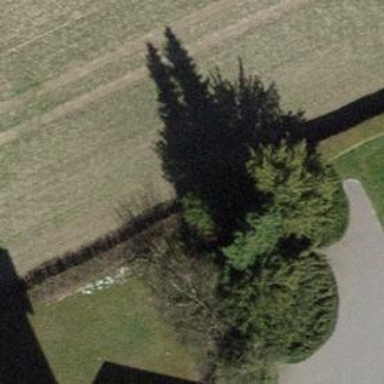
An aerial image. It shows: Hedge barrier.